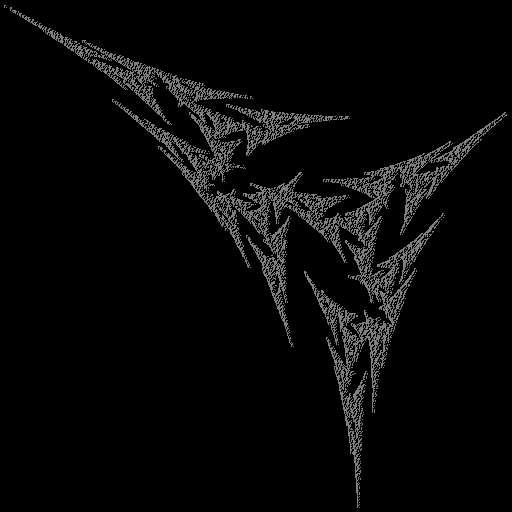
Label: snowcap